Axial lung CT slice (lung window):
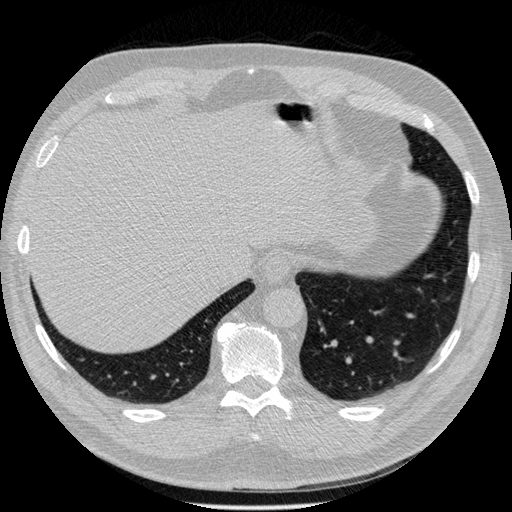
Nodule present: no